Field crop: maize
Growth stage: 2
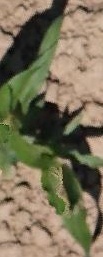
Species: maize